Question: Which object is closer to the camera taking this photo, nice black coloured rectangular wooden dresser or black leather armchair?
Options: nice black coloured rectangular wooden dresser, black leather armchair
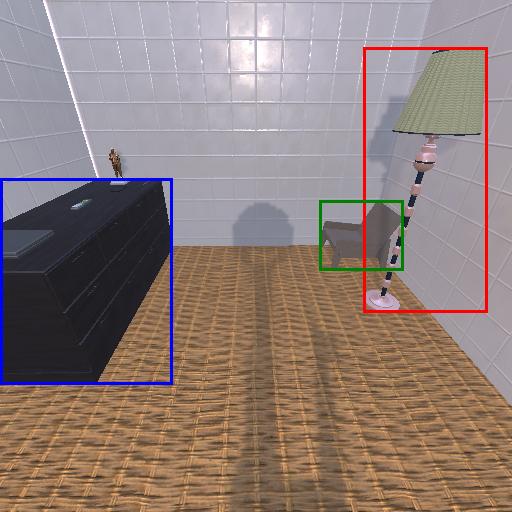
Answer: nice black coloured rectangular wooden dresser